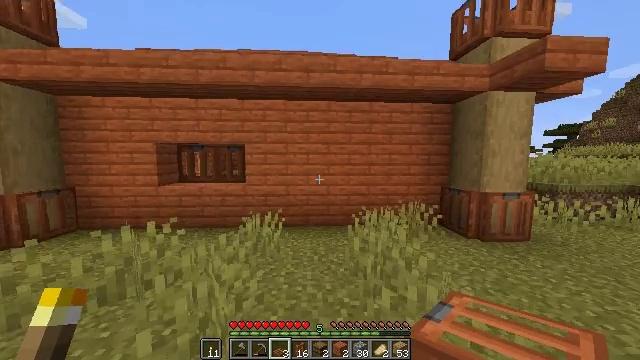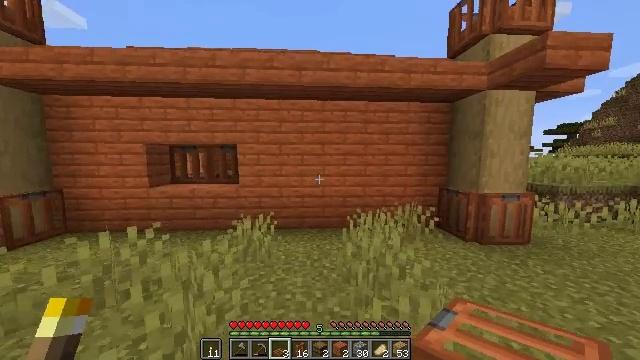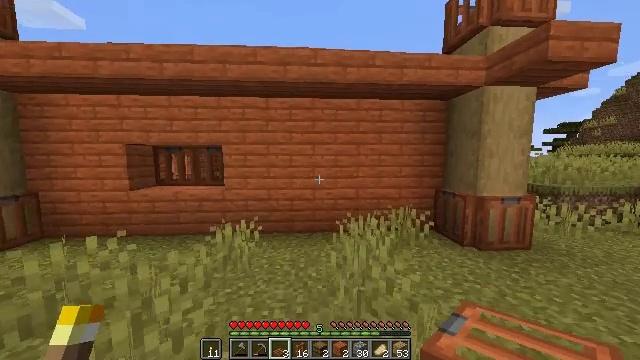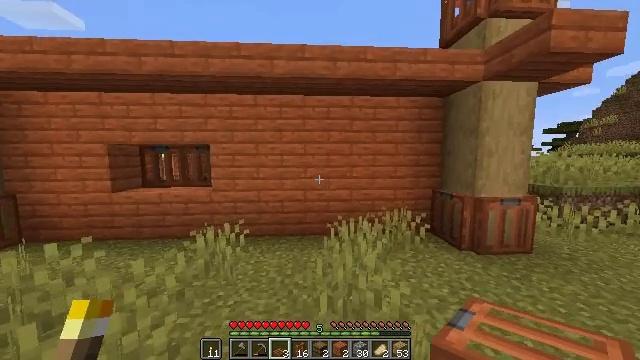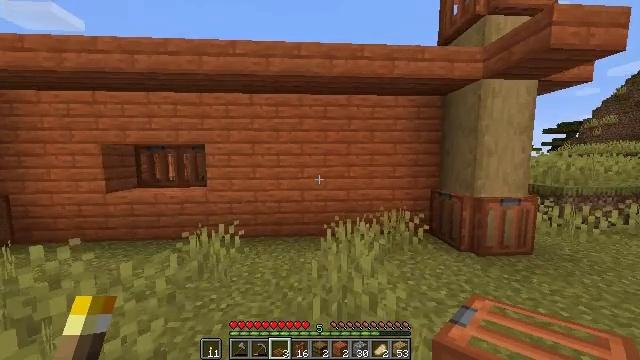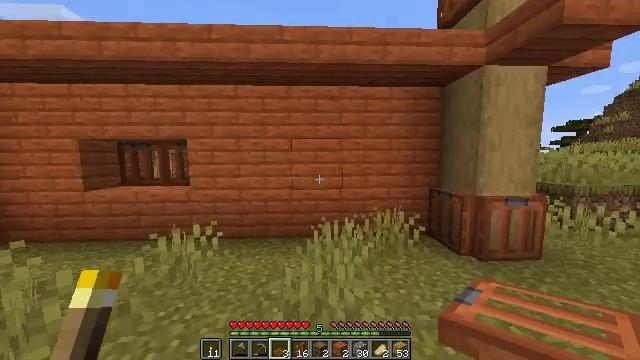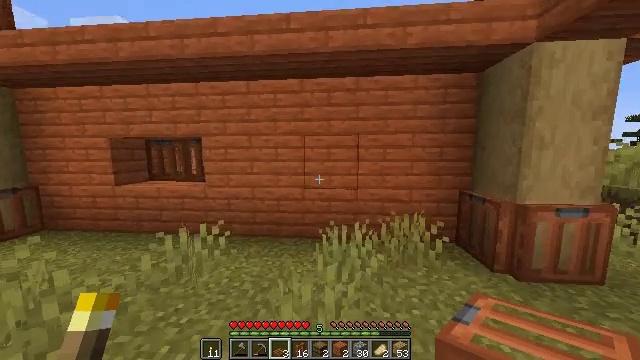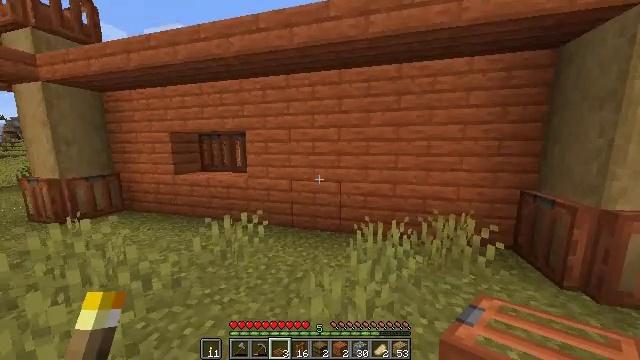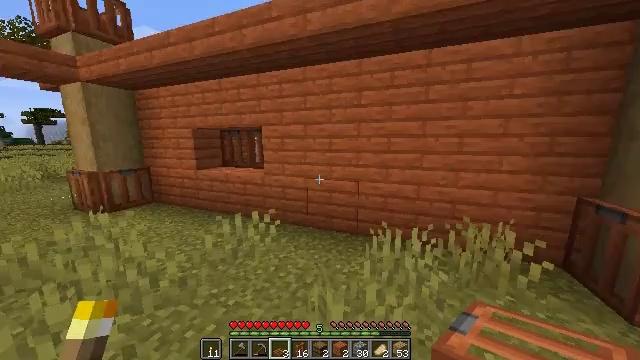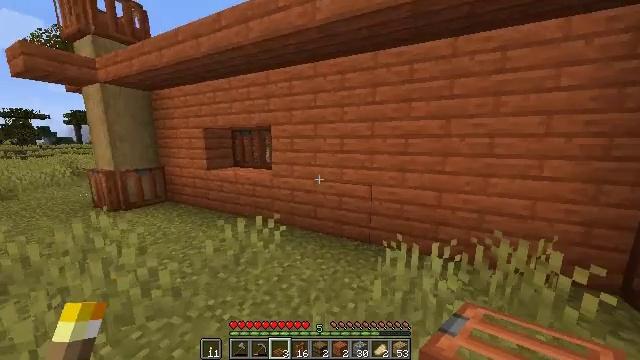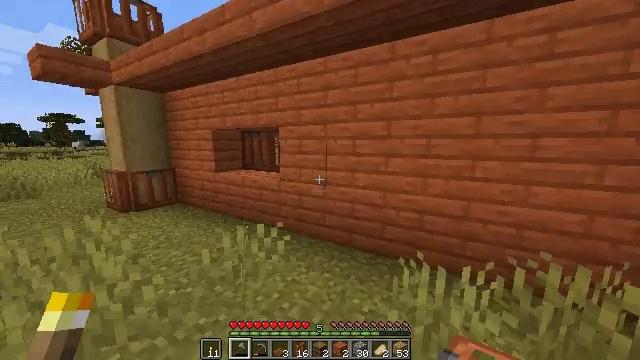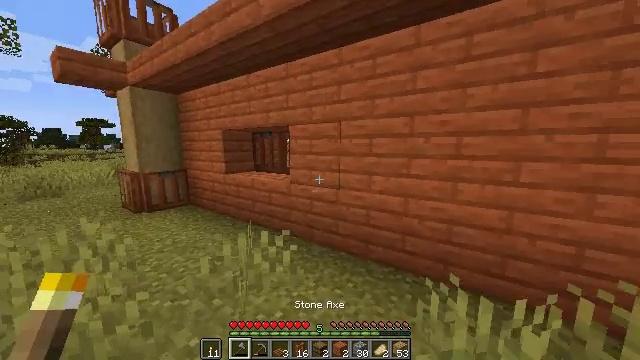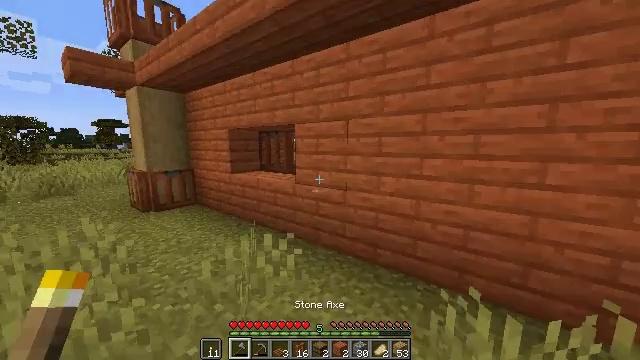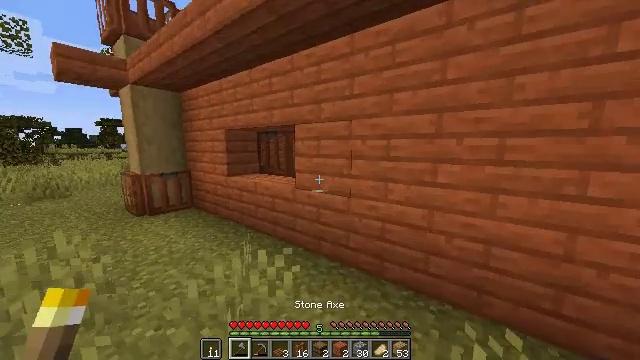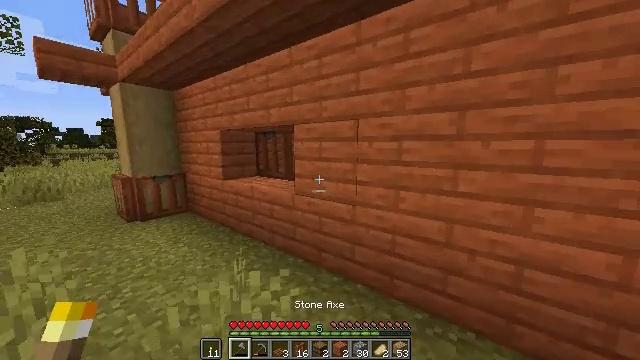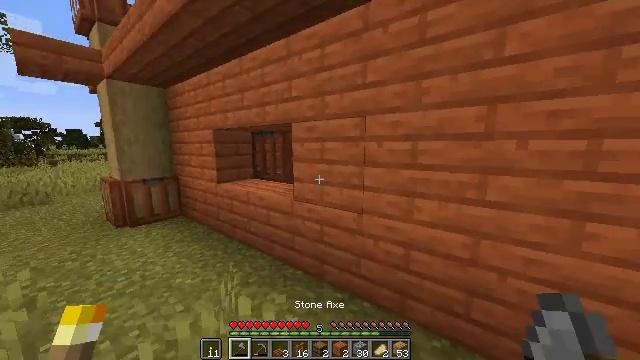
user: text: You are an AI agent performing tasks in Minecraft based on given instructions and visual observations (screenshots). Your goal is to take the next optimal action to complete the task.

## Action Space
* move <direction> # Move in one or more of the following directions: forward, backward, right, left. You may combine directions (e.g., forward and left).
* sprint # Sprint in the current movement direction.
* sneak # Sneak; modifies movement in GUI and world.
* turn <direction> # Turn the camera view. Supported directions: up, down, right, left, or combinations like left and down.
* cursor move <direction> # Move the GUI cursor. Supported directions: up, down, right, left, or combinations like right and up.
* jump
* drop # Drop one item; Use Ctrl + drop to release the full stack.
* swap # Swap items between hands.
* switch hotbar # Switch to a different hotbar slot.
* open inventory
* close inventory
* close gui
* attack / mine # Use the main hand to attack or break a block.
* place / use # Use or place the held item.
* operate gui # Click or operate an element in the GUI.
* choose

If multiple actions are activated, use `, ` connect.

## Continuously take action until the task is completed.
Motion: motion action
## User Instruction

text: Mine the acacia trapdoor.
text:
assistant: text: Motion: move forward and move right, sprint
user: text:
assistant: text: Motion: move forward and move right, sprint
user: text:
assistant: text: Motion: move forward and move right, sprint
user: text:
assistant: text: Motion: move forward and move right, sprint
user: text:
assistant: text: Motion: move forward and move right, sprint, turn left
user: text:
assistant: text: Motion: move forward and move right, sprint, turn left and down
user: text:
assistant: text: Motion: move forward, sprint, turn left and down
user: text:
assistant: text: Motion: move forward, sprint, turn left and down
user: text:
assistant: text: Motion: move forward, sprint, turn left
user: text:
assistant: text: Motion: move forward, sprint, turn left, switch to hotbar 1
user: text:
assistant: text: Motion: move forward, sprint, turn left, switch to hotbar 1
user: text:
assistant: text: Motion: move forward, sprint, turn left, switch to hotbar 1
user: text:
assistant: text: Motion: move forward, sprint, switch to hotbar 1
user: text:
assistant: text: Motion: move forward, sprint, switch to hotbar 1
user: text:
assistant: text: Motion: move forward, sprint
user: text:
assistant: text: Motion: move forward, sprint
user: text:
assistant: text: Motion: move forward, sprint
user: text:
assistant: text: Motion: move forward, sprint
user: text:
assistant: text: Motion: move forward, sprint
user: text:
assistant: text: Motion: move forward, sprint
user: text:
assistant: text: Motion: move forward, sprint
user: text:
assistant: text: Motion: move forward, sprint
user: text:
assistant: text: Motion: move forward, sprint
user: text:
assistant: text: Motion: move forward, sprint
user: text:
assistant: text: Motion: move forward, sprint, turn right
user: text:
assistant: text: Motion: move forward, sprint, turn right
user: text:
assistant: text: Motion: move forward, turn right
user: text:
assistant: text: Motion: move forward, turn right
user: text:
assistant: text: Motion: no_op
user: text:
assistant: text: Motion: attack / mine